Question: I'm not amazing with mysql by any means. Until yesterday i haven't dealt with any kind of join and I'm now having problems with it.
The SQL Statement i am executing is as below:
'''
SELECT 'services'.'name', 'services'.'type',
'services'.'review_count_approved', 'reviews'.'escalate',
'services'.'average_rating'
FROM 'services'
INNER JOIN 'reviews' on 'services'.'serviceID' = 'reviews'.'serviceID'
WHERE 'services'.'serviceID' IN (50707, 50709);
'''
From doing this query it should only bring back 2 results, however it is actually bringing the 2 results back three times.
Okay so the two tables i am getting information from are
-services
-reviews
Now if i just do the following sql statement
'''
SELECT * FROM 'services' WHERE 'serviceID' IN (50707,50709);
'''
Its brings back these records

But when i do the top query on this post it brings back these 2 results 3 times.
What am i doing wrong?
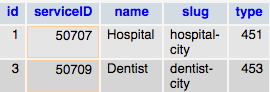
Answer: It is because you have multiple serviceIDs in the reviews table. Use distinct
'''
SELECT DISTINCT 'services'.'name', 'services'.'type',
'services'.'review_count_approved', 'reviews'.'escalate',
'services'.'average_rating'
FROM 'services'
INNER JOIN 'reviews' on 'services'.'serviceID' = 'reviews'.'serviceID'
WHERE 'services'.'serviceID' IN (50707, 50709);
'''